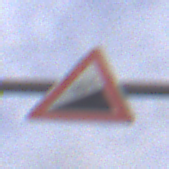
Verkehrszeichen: Steigung10
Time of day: MorningAfternoon
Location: Outdoor (Suburban)
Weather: PartlyCloudy
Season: NotSpecified
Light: Natural